Question: In Eagle, I've created a circuit that consists of schematic and PCB layout. From Schematic and PCB Layout I've created screenshots in .jpg format. Now, how do I merge these two screenshots with triangle crop just like in example below (left image, sch&pcb merged):. I am using KUbuntu 15.04 with gimp, pinta and inkscape image manipulation applications. Oh, I forgot, the screenshots are neither same ratio neither same size.
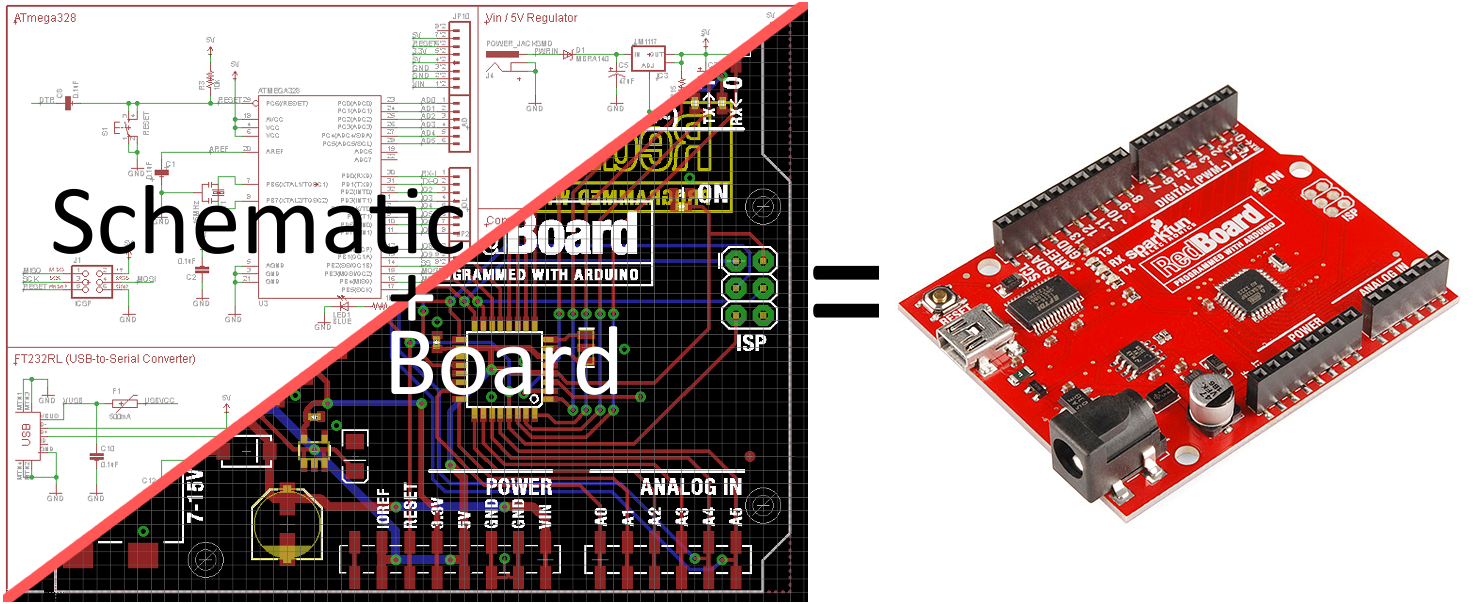
Answer: If the images are in the same ratio, you can use GIMP:
- - - - -